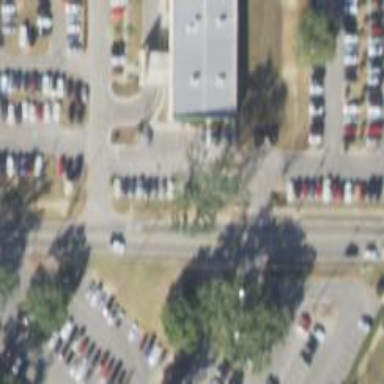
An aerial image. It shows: Parking space is available.